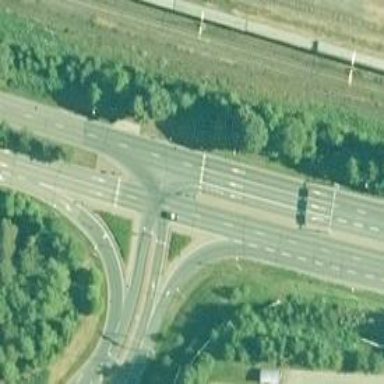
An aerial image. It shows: Secondary link road with asphalt surface.